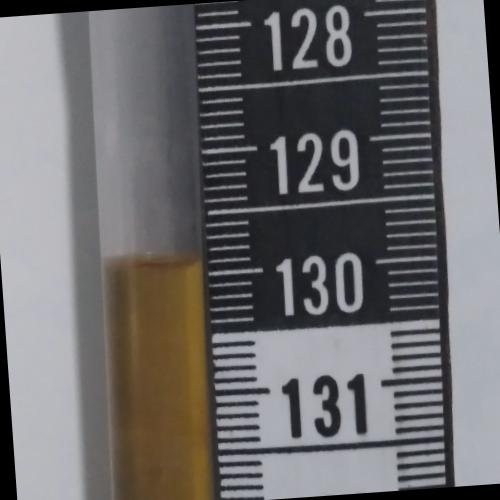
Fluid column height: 129.9 cm